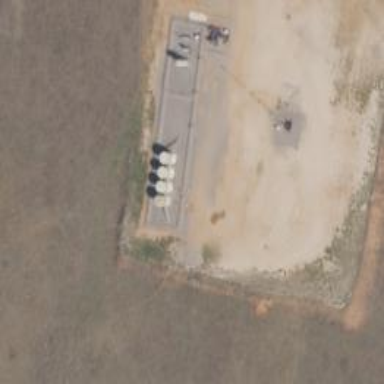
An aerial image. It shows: Storage tank with man-made structure.